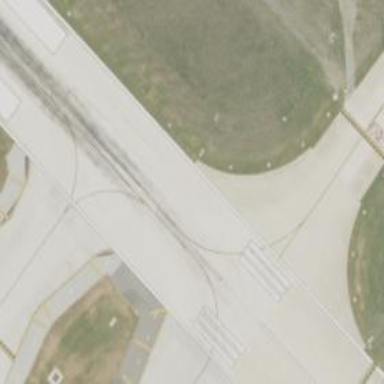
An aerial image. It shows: View of taxiway at the airport.